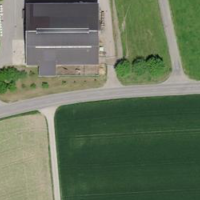
EUNIS habitat code: 55
Species observed at this site:
Corvus corone
Oenanthe oenanthe
Linaria cannabina
Chloris chloris
Sturnus vulgaris
Passer domesticus
Buteo buteo
Passer montanus
Carduelis carduelis
Columba palumbus
Larus michahellis
Alauda arvensis
Ardea alba
Saxicola rubetra
Hirundo rustica
Milvus migrans
Milvus milvus
Turdus pilaris
Pica pica
Phoenicurus ochruros
Falco tinnunculus
Picus viridis
Motacilla alba